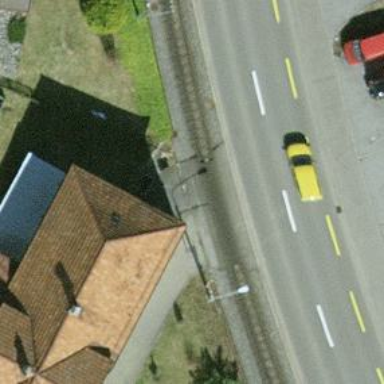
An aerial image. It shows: Railway crossing.